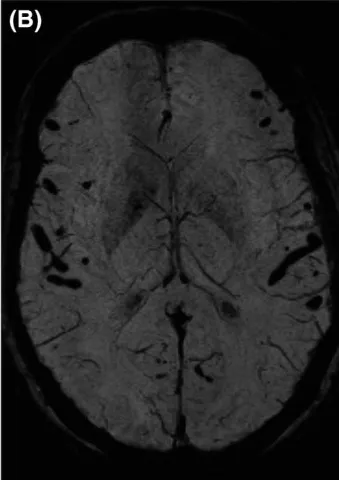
MRI head. However, the corresponding axial susceptibility weighted images (B and D) demonstrate extensive supratentorial and infratentorial blooming artifact reflecting sulcal pial hemosiderosis.
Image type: radiology (mri)